Current action and preconditions to check: path_clear

Your task: For each precondition in the list above, predict whether it will hold at this action.

Consider the current scene as observed from the mobile robot's camera, and analyze the predicted future states of all dynamic agents (e.g., people, animals, vehicles, or any moving entities) within the NEXT SECOND.

IMPORTANT: Only answer "very likely" if you are absolutely certain—based on strong, clear evidence—that a dynamic agent will violate the precondition in the predicted future state. Do NOT answer "very likely" for unlikely, ambiguous, or low-probability risks.

Ask yourself for each precondition: Is there a high probability, with clear and convincing evidence, that the predicted future states of any dynamic agent will interfere with the predicted future state of the currently executing action within the NEXT SECOND, causing that precondition to fail?

Assess the risk level based on these predictions. Use "likely" or "very likely" if motions create a clear risk of interference.

Use "neutral" or "improbable" if agents are nearby but their predicted paths are clearly diverging or non-conflicting.

Failure Risk Categories: "very improbable", "improbable", "neutral", "likely", "very likely"

Answer Format: Output ONLY the probability_of_failure value from these categories: "very improbable", "improbable", "neutral", "likely", "very likely"

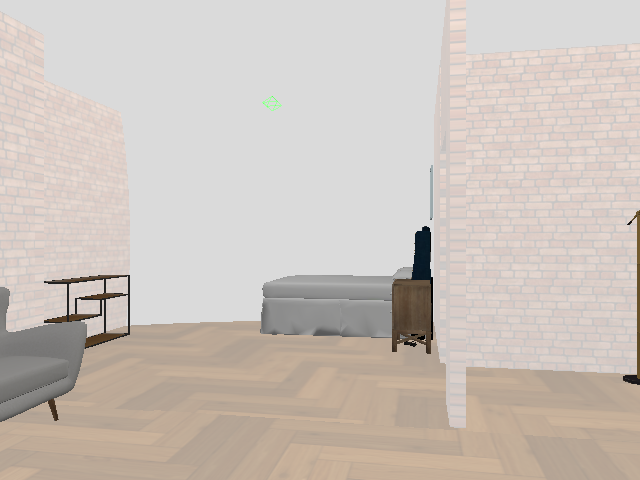

Answer: very improbable